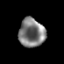
Tissue: prostate
Cell type: T cells
Senescence score: 0.2596
Nuclear area (px): 741
Mean DAPI intensity: 122.702